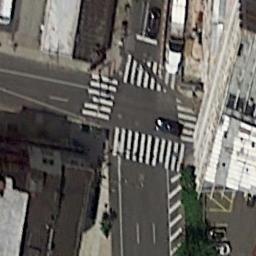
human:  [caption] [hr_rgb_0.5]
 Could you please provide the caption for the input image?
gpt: There are lots of different shapes of buildings beside the intersection .

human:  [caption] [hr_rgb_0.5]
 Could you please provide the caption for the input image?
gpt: There is a blue building at the top left corner of the intersection .

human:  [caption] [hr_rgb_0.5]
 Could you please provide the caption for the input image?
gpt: There are several moving vehicles on the road at the intersection, With many buildings and some trees around the intersection .

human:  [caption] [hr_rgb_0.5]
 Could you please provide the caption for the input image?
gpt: An intersection with sparse traffic is between some buildings .

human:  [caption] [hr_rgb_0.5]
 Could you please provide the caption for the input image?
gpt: There are some buildings around the intersection .